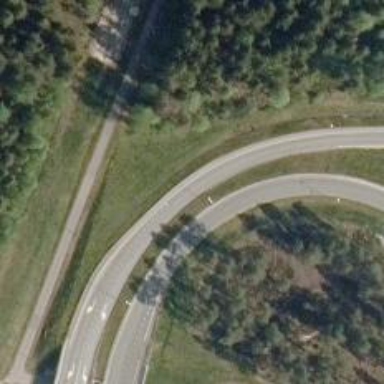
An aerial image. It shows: Trunk link highway with asphalt surface.